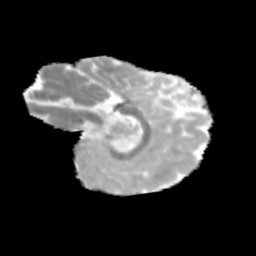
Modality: MD
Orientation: sagittal
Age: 11
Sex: male
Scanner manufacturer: siemens
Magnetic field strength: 3 T
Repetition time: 3.8 s
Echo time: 0.07 s